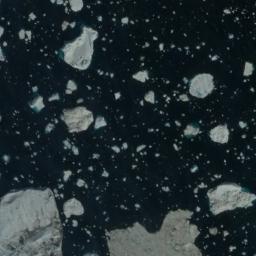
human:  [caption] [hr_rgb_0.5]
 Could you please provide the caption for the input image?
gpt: Many large and small non-adhesive ice cubes float on the blue sea .

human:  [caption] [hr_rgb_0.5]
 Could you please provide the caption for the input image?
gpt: Some pieces of sea ice of different sizes and thickness float in the deep blue sea .

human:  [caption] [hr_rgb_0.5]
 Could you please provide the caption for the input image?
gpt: There are different shapes of sea ice .

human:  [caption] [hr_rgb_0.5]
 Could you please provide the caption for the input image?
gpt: There are many ice on the deep green sea .

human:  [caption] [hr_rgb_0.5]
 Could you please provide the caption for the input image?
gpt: There are many pieces of sea ice .